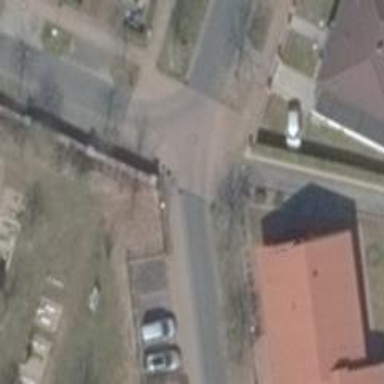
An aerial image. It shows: Path.